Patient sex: M
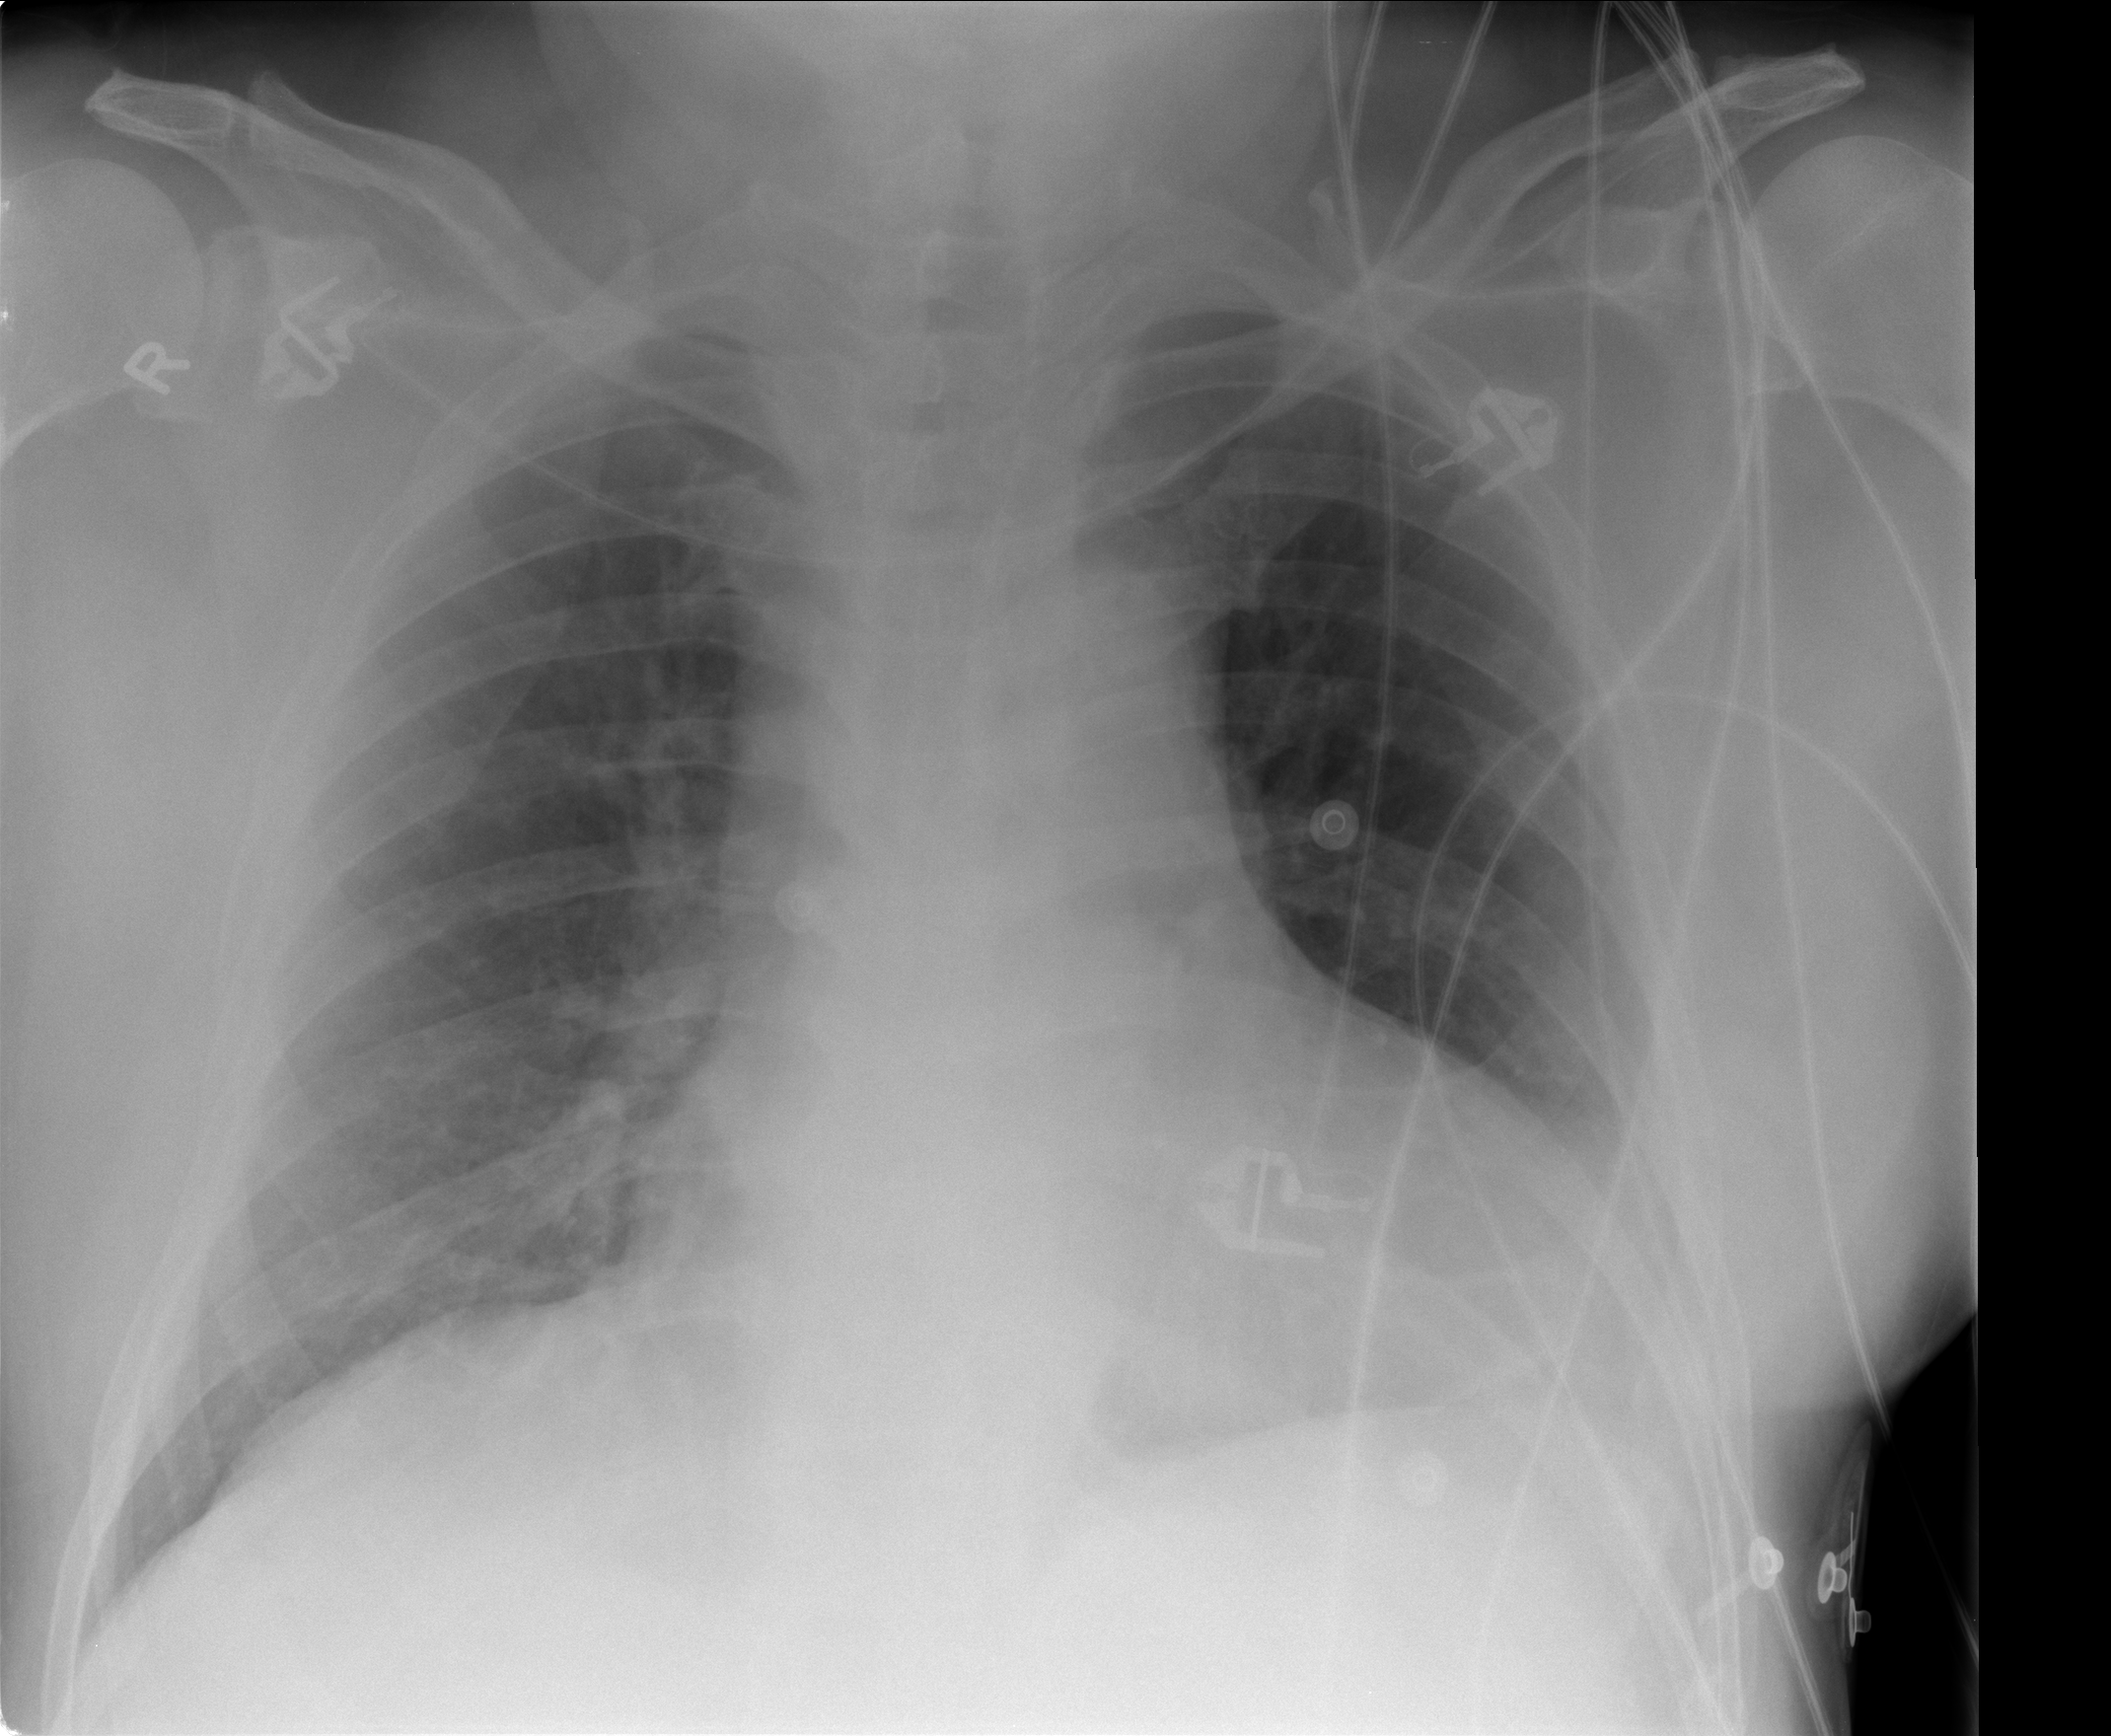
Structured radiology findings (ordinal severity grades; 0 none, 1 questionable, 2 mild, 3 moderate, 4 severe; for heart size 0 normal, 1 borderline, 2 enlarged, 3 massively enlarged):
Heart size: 2
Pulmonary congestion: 0
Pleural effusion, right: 0
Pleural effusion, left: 2
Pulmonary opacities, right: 0
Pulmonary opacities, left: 0
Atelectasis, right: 0
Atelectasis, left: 2